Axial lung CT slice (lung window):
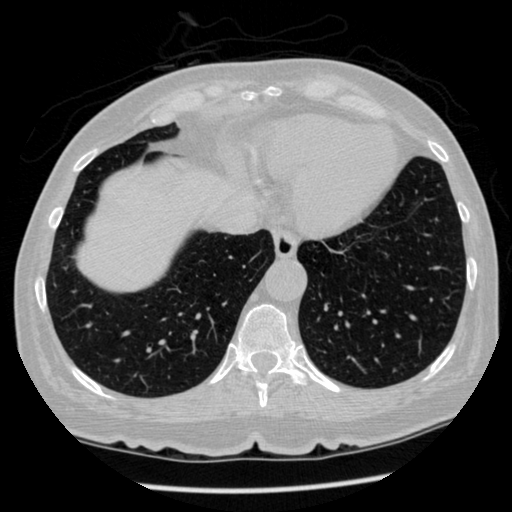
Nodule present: no